Field crop: maize
Growth stage: 2
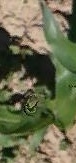
Species: maize